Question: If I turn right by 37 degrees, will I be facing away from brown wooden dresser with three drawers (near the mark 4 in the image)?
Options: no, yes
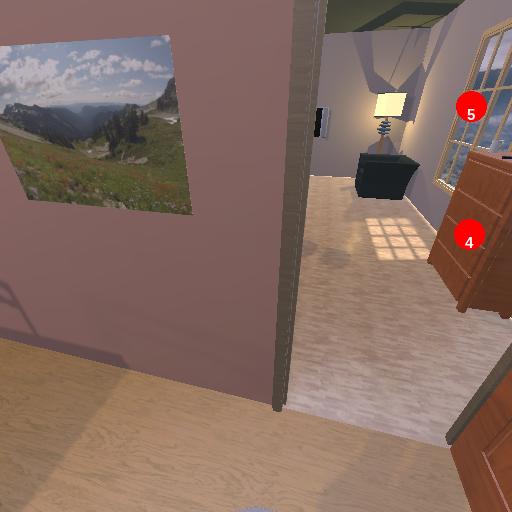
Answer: no